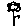
Label: flower